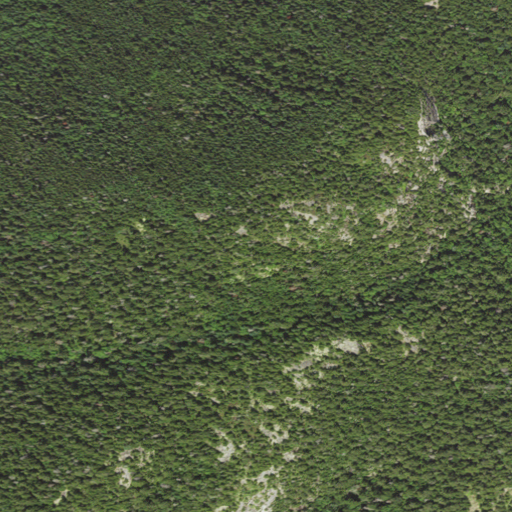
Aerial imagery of mountain in New Hampshire named West Royce Mountain containing only evergreen forest